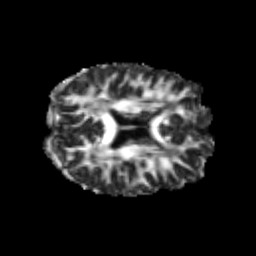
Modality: FA
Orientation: axial
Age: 25
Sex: male
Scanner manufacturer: siemens
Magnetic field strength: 3 T
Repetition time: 3.5 s
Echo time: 0.113 s